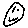
Label: smiley face